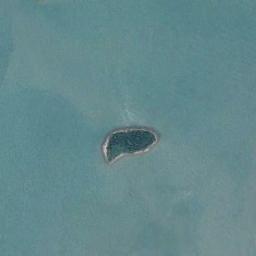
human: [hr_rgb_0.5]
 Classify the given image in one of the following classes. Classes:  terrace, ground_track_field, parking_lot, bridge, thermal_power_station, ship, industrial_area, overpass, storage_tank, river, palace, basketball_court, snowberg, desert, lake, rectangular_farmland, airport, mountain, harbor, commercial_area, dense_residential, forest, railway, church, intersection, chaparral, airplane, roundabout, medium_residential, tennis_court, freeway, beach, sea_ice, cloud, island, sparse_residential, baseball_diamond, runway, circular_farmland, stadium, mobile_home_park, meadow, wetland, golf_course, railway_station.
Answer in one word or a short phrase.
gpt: island